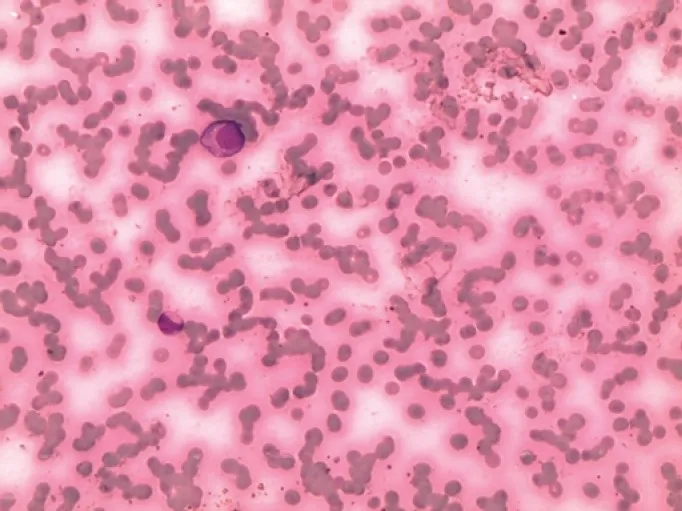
Plasma cell in peripheral blood.
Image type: pathology (pas)